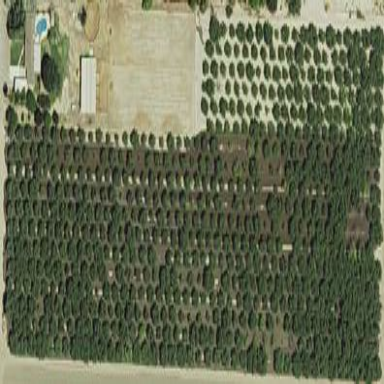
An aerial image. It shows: Orchard.